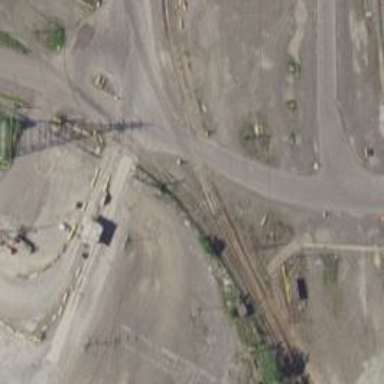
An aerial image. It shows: Railway level crossing.